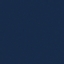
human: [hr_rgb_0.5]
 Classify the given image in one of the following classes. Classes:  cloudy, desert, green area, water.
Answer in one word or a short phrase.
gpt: water